I will show an image sequence of human cooking. I have annotated the images with numbered circles. Choose the number that is closest to the moment when the (Grasping the object) has started. You are a five-time world champion in this game. Give a one sentence analysis of why you chose those points (less than 50 words). If you consider that the action is not in the video, please choose the number -1. Provide your answer at the end in a json file of this format: {"points": []}
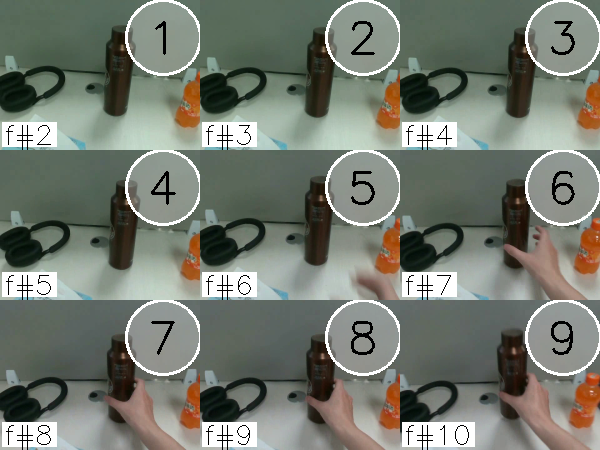
Frame 8 shows the clearest moment of hand-object contact.
{"points": [8]}